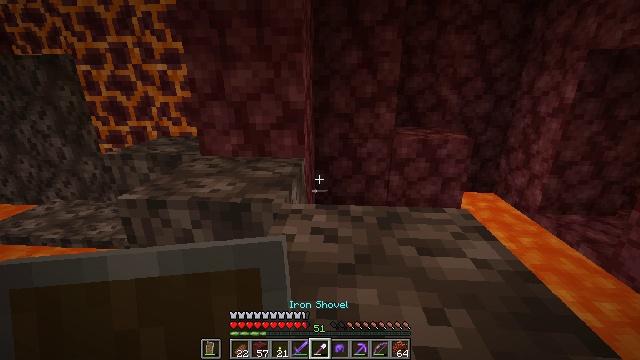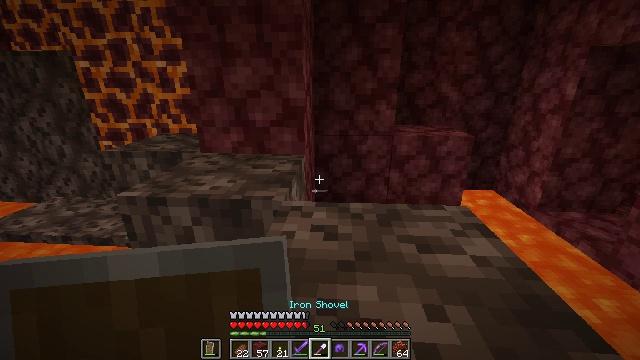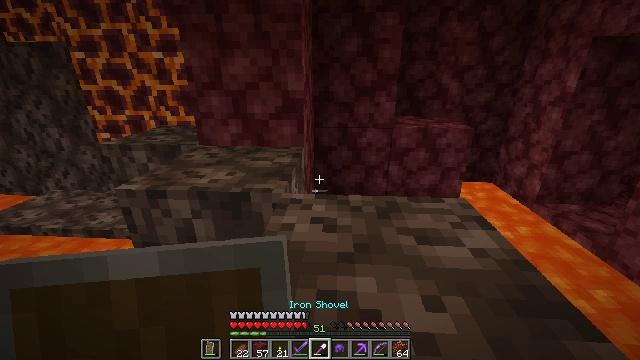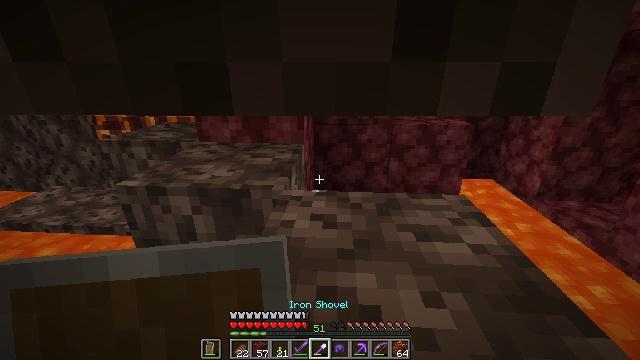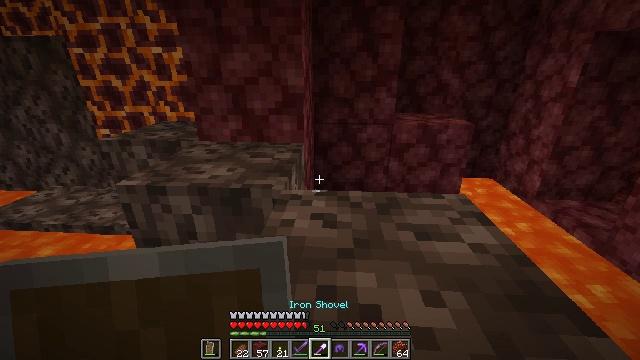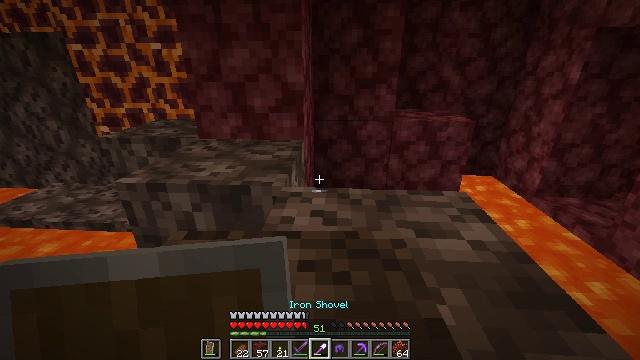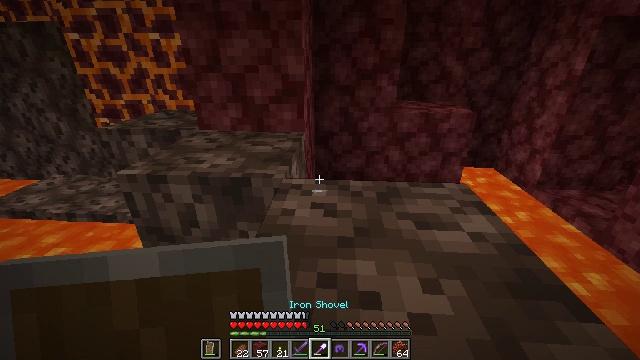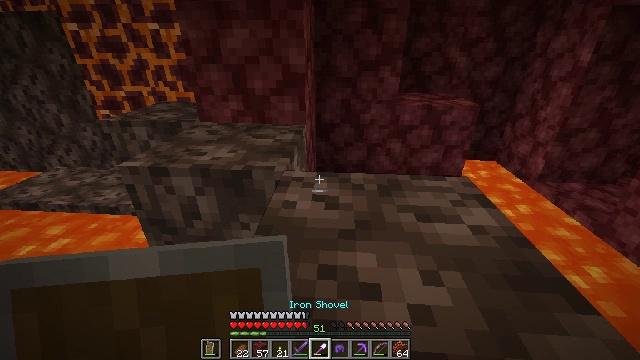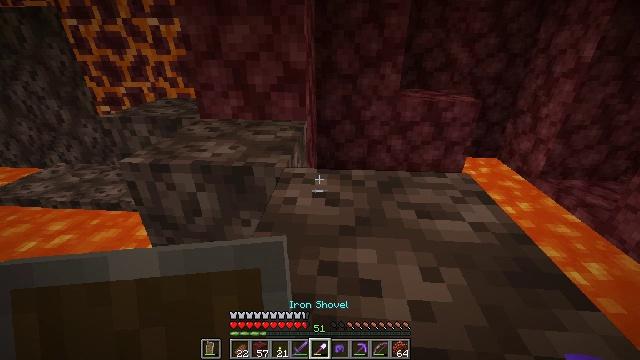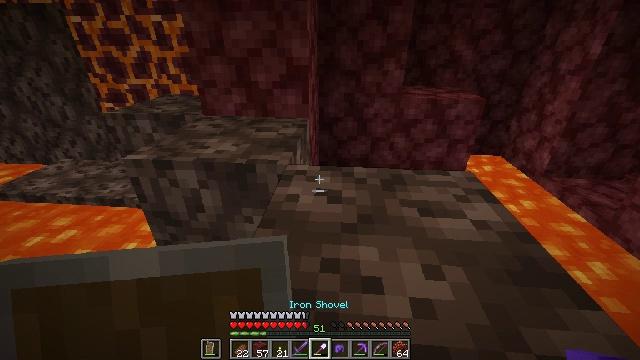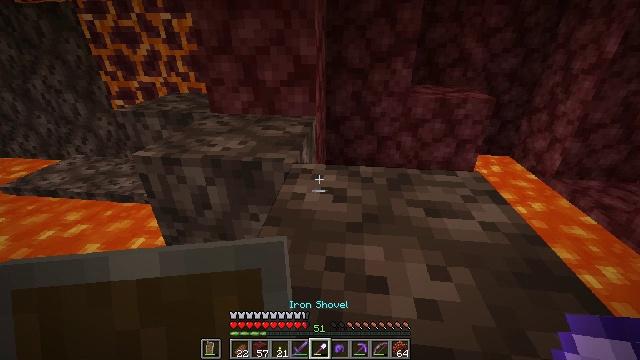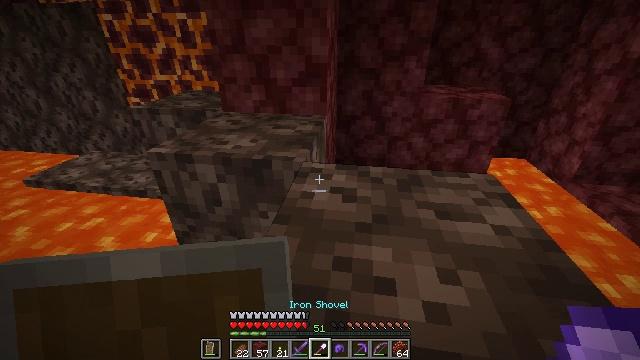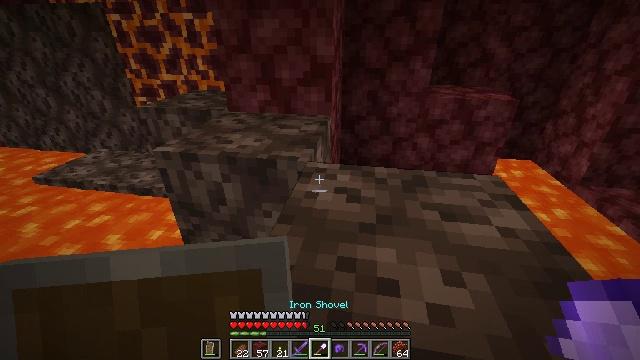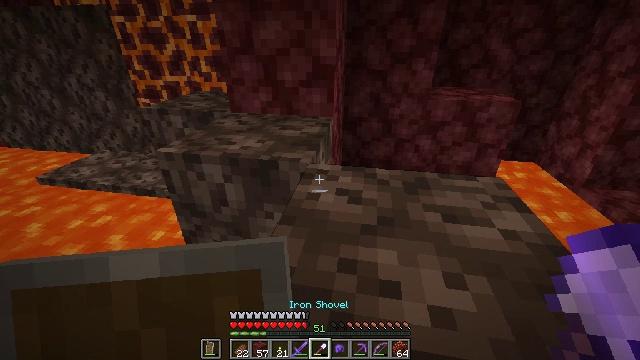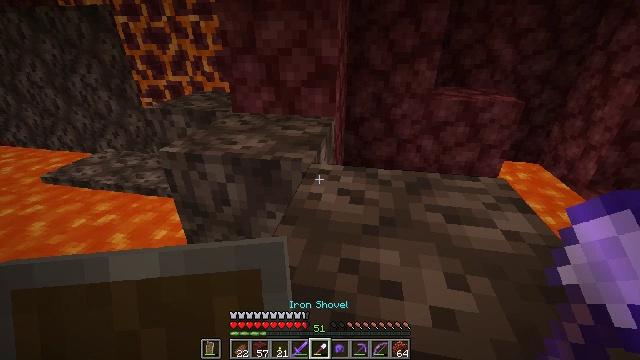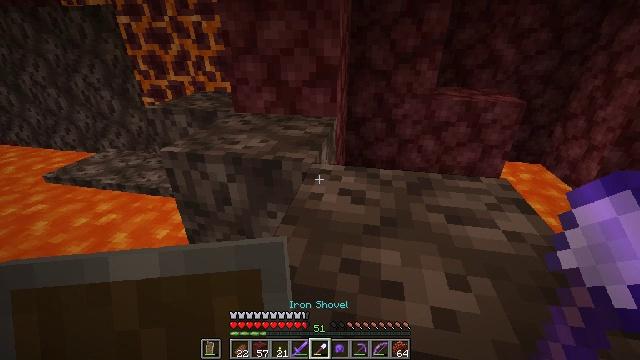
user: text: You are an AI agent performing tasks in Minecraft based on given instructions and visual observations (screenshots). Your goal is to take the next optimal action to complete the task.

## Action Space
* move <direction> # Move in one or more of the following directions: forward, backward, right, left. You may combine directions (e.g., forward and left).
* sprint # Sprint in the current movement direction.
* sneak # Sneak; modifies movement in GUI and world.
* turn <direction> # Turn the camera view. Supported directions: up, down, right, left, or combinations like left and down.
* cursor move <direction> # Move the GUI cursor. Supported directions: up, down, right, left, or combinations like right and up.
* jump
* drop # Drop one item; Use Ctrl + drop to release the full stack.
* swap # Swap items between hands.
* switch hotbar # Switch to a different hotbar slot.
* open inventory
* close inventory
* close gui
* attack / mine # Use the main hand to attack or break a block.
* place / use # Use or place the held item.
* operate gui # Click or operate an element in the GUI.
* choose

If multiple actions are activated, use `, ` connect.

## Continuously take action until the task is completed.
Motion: motion action
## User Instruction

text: Collect soul sand blocks.
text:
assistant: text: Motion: no_op
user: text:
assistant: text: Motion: turn down
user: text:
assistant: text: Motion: no_op
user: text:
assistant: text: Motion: no_op
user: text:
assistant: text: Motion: no_op
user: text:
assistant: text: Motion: turn down
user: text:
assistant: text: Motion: turn down
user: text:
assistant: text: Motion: no_op
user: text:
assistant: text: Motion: no_op
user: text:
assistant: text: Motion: turn left
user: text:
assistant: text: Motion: turn left
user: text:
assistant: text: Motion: turn left
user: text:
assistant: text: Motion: no_op
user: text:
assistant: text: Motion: no_op
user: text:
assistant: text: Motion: no_op
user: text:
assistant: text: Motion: turn left
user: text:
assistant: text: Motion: no_op
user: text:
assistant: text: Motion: attack / mine
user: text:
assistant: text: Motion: attack / mine
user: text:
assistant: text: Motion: no_op
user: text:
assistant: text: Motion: no_op
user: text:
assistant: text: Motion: no_op
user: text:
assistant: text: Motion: no_op
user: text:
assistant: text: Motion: no_op
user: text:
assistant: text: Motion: no_op
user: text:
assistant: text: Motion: no_op
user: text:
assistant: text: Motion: no_op
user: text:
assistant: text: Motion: no_op
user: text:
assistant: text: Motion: no_op
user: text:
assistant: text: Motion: no_op